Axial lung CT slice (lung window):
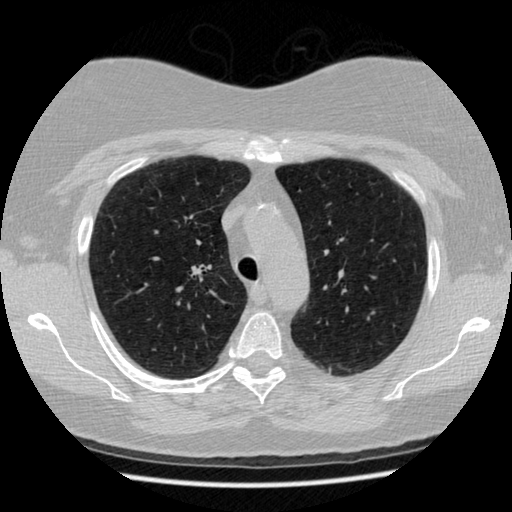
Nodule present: no